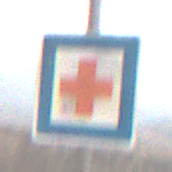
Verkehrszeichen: ErsteHilfe
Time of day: MorningAfternoon
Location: Outdoor (Nature)
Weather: Overcast
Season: NotSpecified
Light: Natural